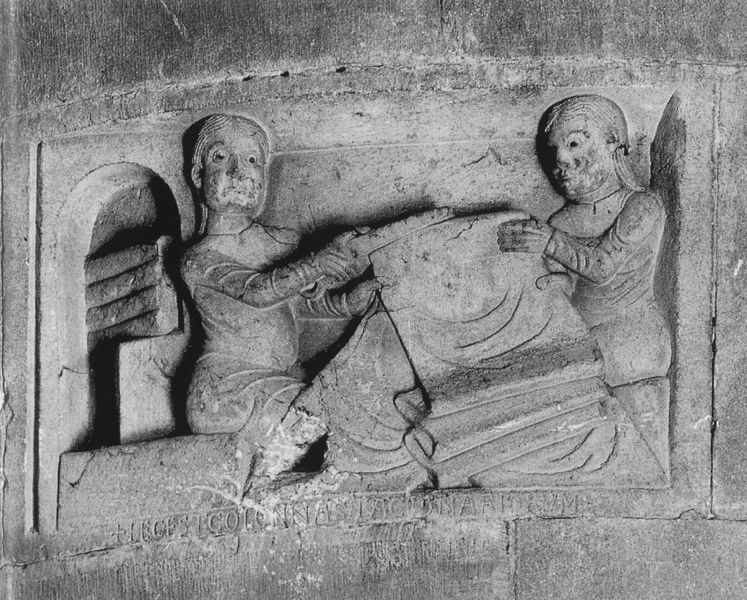
Titel: Tuchhändler, Relief am Pfeiler des Langhauses
Standort: Piacenza, Dom S. Maria Assunta (EU - I - Lombardei)
Schlagwörter: mann, sitzen, haar, männer, raum, tuch, wand, stein, kirche, figur, relief, schrift, papier, mauer, figuren, rundbogen, faltenwurf, nische, buch, ritter, rolle, pergament, statuen, romanik, schreiber, basilika, ädikula, schriftband, ungefasst, glätten, basilike, tuchmacher, 1100, pergamentherstellung